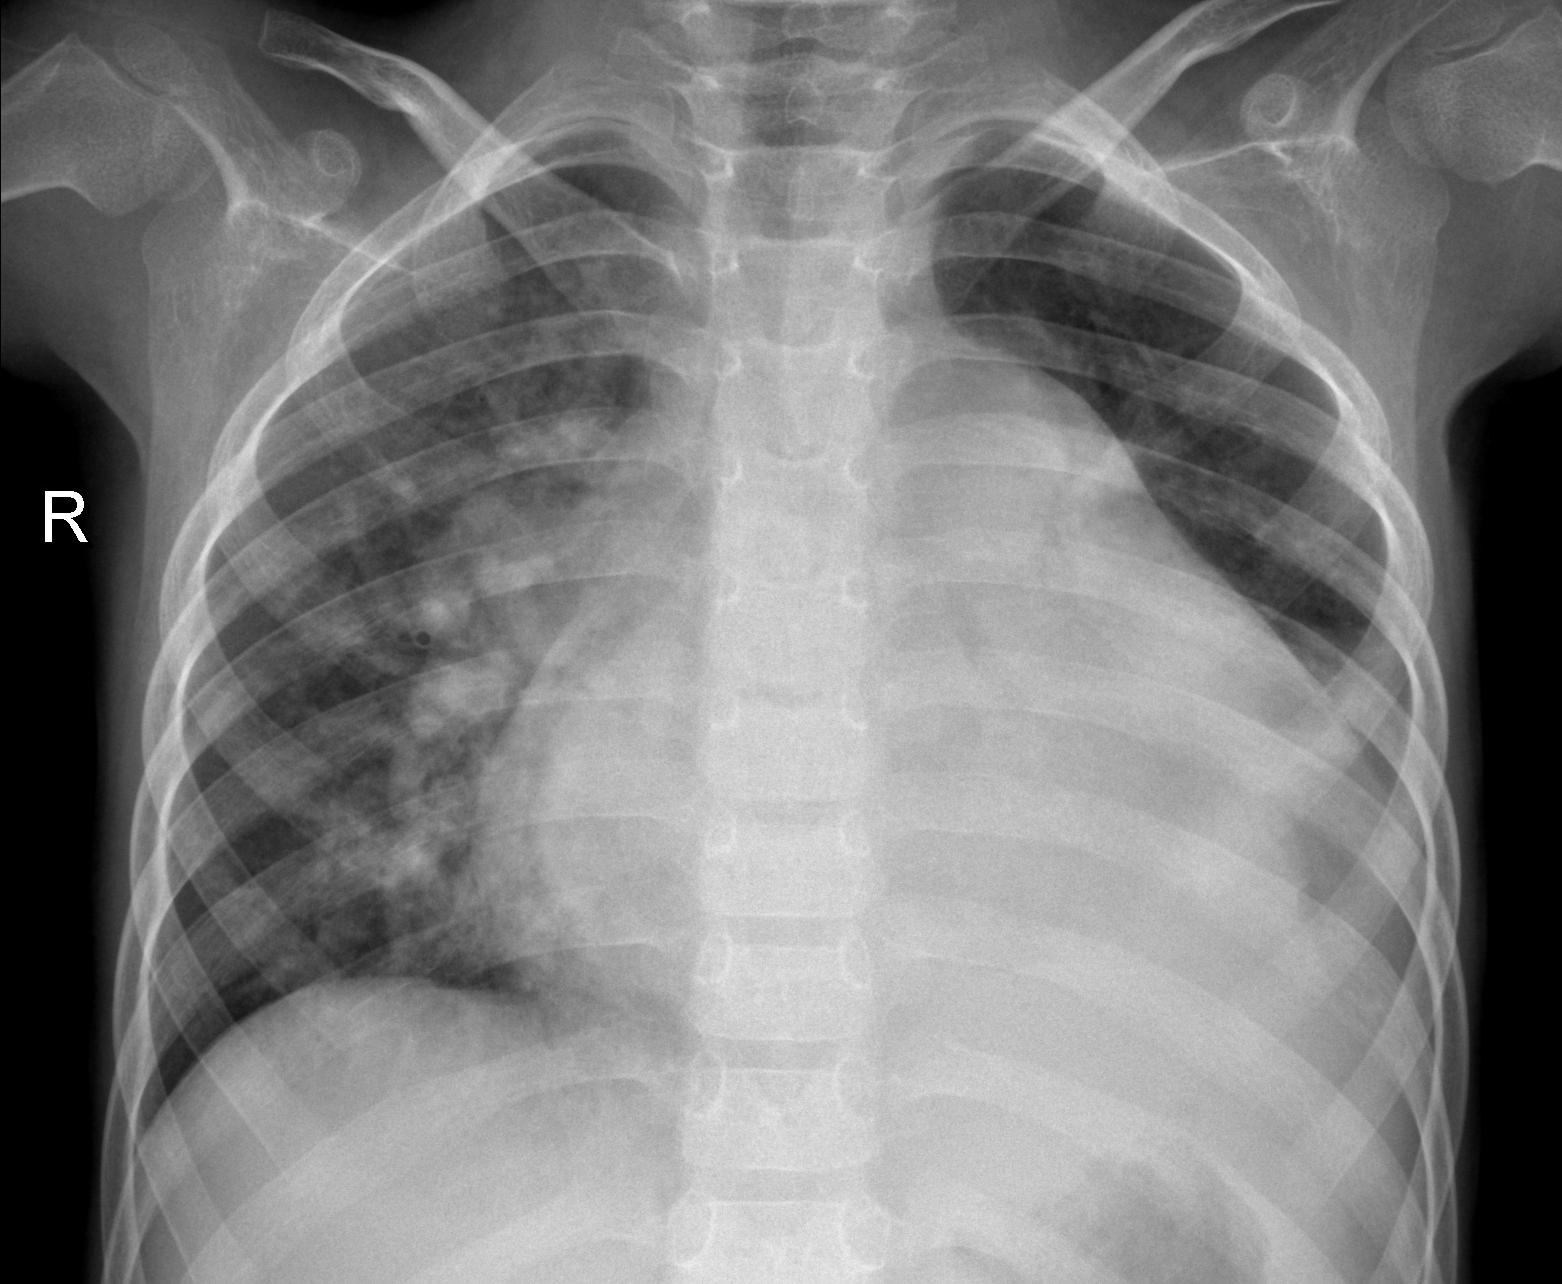
Diagnosis: PNEUMONIA